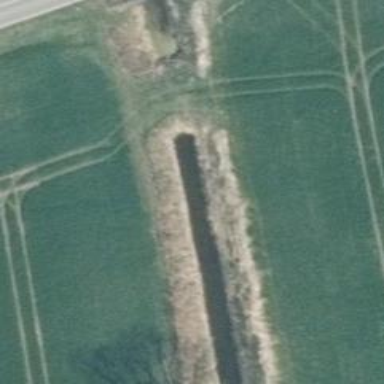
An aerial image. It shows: Culvert tunnel.